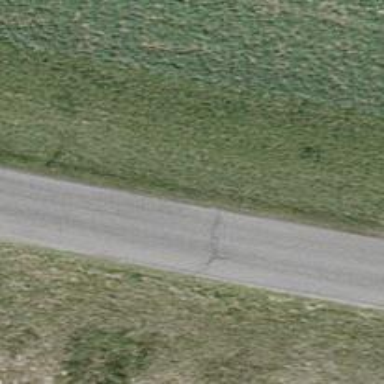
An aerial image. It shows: Unclassified road with asphalt surface.